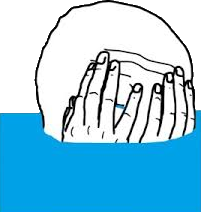
Label: 5_Crying_Wojak